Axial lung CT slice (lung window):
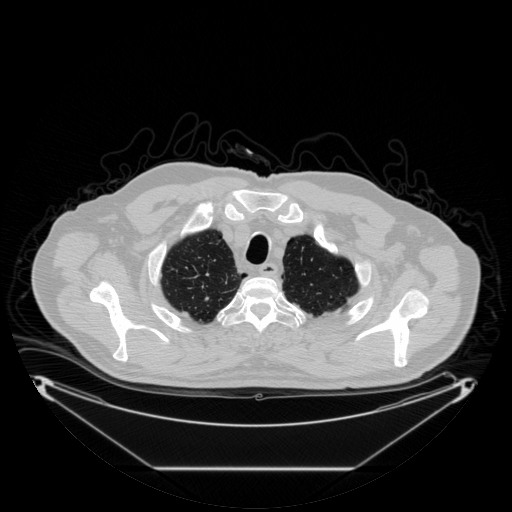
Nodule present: no